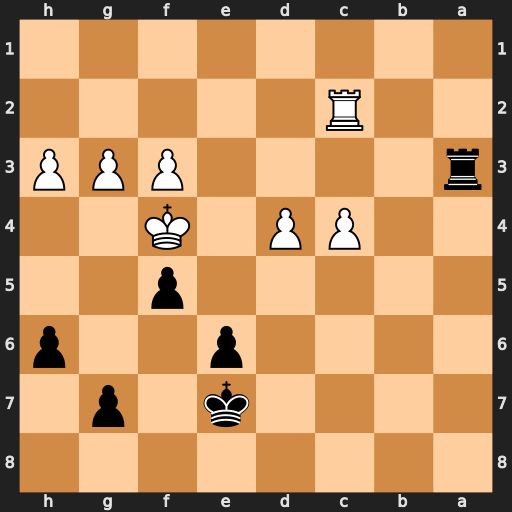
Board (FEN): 8/4k1p1/4p2p/5p2/2PP1K2/r4PPP/2R5/8
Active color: b
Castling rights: -
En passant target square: -
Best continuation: g5+ Ke5 Re3#